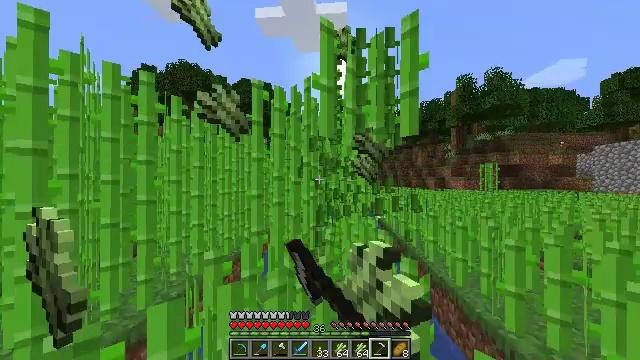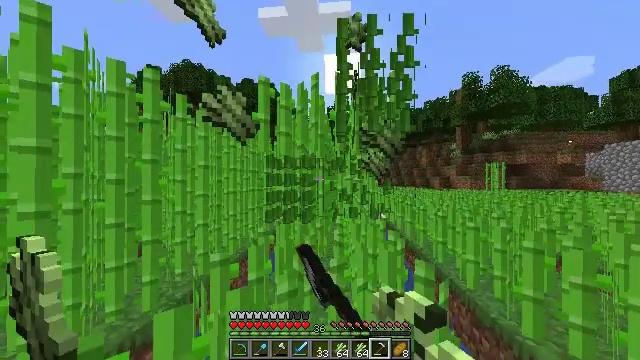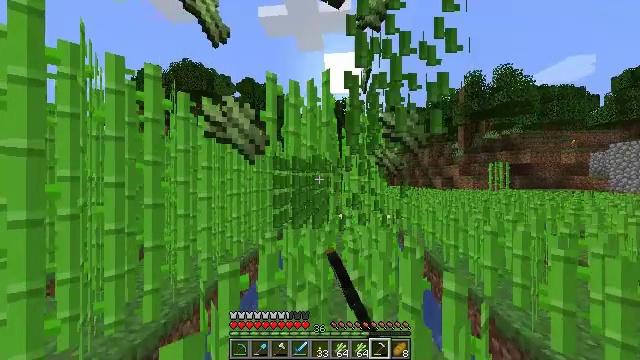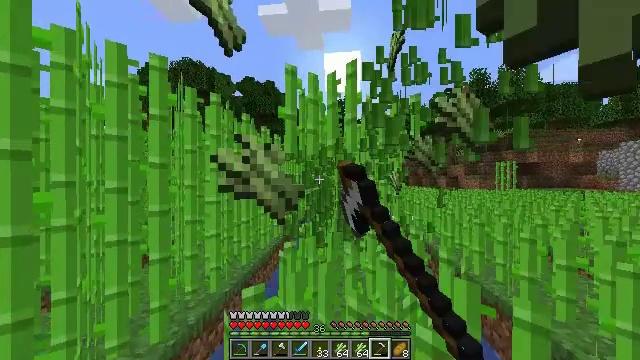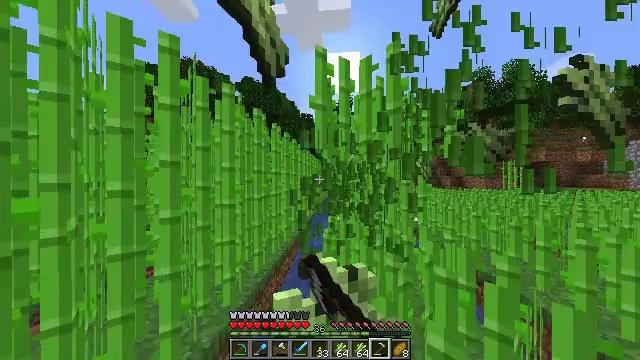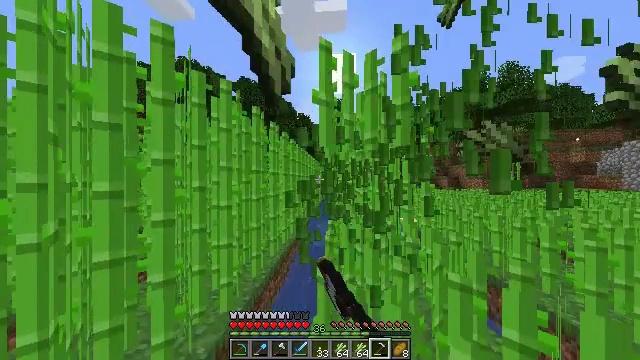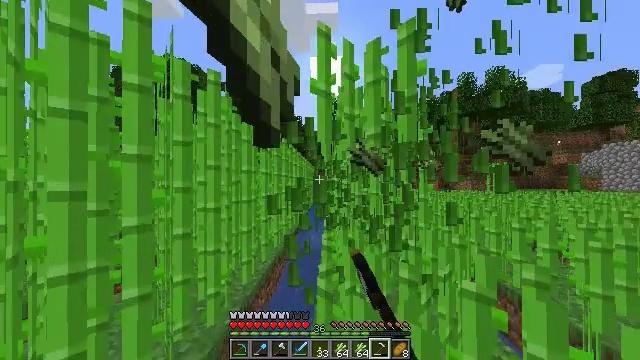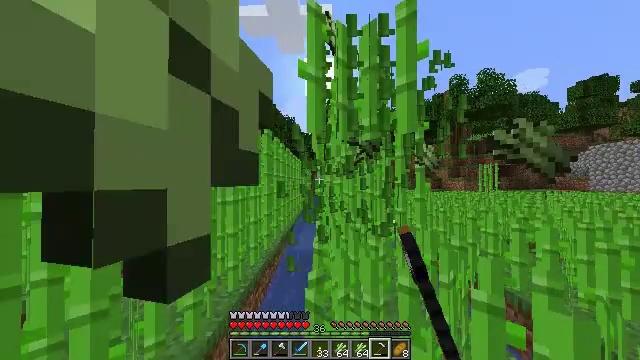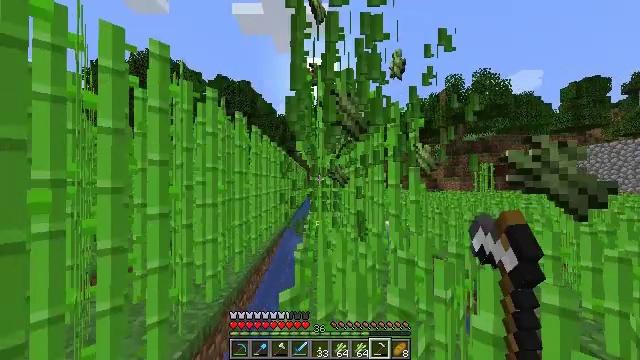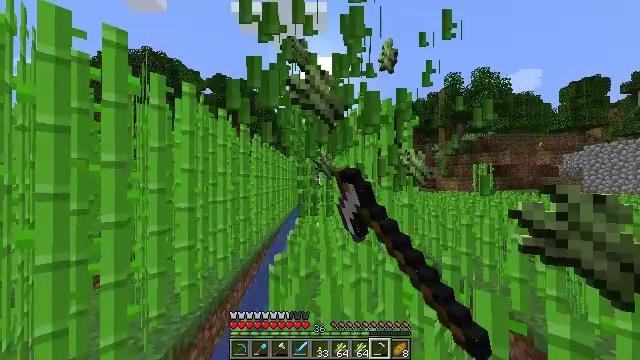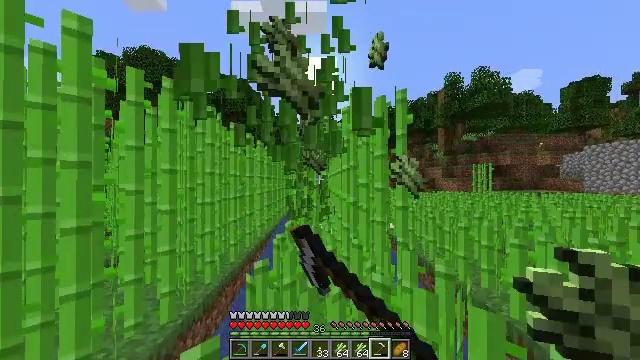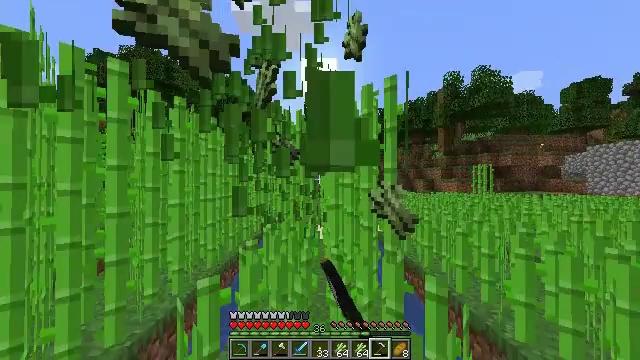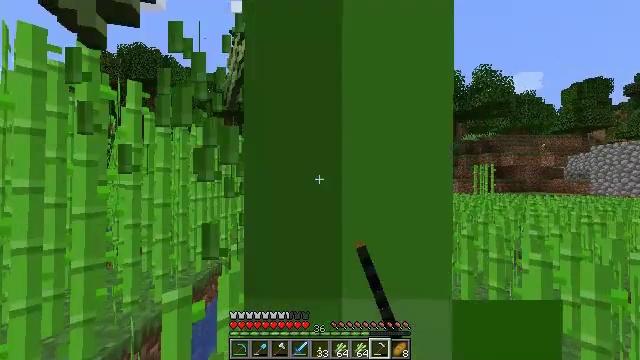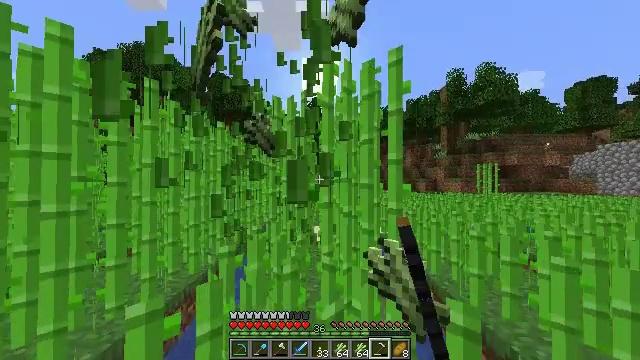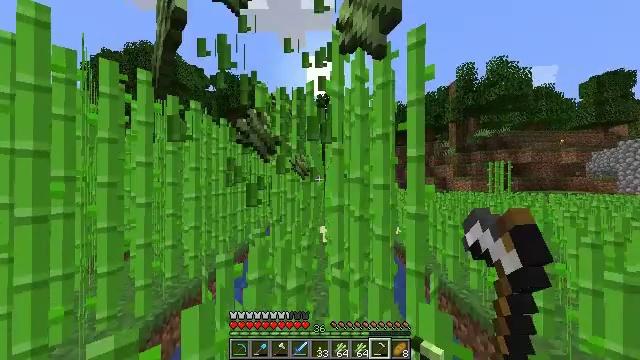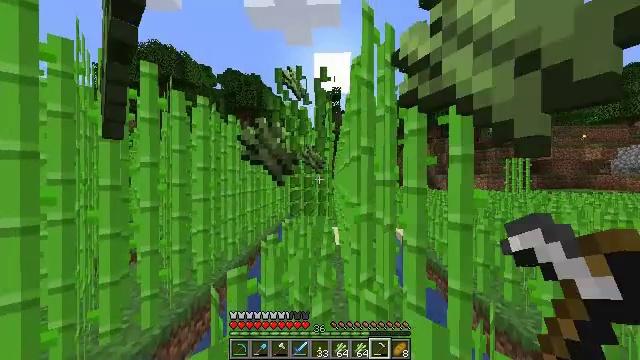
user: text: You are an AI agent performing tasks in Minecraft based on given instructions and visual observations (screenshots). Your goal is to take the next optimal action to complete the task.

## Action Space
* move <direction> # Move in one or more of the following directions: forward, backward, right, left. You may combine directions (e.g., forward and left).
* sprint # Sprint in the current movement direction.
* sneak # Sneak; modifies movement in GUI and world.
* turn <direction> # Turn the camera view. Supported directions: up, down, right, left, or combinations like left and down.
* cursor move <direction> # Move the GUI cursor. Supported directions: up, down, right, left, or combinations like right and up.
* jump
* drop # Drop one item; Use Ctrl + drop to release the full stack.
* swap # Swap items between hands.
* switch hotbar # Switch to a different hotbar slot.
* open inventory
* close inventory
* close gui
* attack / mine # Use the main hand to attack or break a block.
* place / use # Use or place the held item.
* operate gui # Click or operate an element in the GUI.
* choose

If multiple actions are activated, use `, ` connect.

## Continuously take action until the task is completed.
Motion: motion action
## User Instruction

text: Gather sugar cane for crafting.
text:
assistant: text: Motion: move forward and move left, sprint, attack / mine
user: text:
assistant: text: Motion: move forward and move left, sprint, attack / mine
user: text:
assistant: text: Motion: move forward and move left, sprint, attack / mine
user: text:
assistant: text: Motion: move forward and move left, sprint, attack / mine
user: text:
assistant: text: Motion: move forward, sprint, attack / mine
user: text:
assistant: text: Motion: move forward and move right, sprint, turn right, attack / mine
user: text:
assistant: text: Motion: move forward and move right, sprint, turn right, attack / mine
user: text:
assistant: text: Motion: move forward and move right, sprint, attack / mine
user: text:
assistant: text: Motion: move forward and move right, sprint, attack / mine
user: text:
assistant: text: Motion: move forward and move right, sprint, attack / mine
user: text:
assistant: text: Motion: move forward, sprint, attack / mine
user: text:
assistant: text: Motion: move forward, sprint, attack / mine
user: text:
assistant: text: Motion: move forward, sprint, attack / mine
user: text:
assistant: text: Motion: move forward and move left, sprint, turn left, attack / mine
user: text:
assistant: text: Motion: move forward and move left, sprint, turn left, attack / mine
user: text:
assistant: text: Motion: move forward and move left, sprint, attack / mine
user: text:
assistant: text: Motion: move forward and move left, sprint, attack / mine
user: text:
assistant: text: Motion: move forward and move left, sprint, attack / mine
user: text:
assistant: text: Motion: move forward, sprint, attack / mine
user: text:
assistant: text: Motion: move forward and move right, sprint, attack / mine
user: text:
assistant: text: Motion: move forward and move right, sprint, turn right, attack / mine
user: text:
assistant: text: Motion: move forward and move right, sprint, turn right, attack / mine
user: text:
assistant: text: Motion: move forward and move right, sprint, turn right, attack / mine
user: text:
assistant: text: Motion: move forward and move right, sprint, attack / mine
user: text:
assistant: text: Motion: move forward and move right, sprint, attack / mine
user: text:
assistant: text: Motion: move forward and move right, sprint, attack / mine
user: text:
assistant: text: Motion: move forward and move right, sprint, attack / mine
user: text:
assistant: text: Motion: move forward and move right, sprint, attack / mine
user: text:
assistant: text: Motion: move forward and move left, sprint, turn left, attack / mine
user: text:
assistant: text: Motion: move forward and move left, sprint, turn left, attack / mine